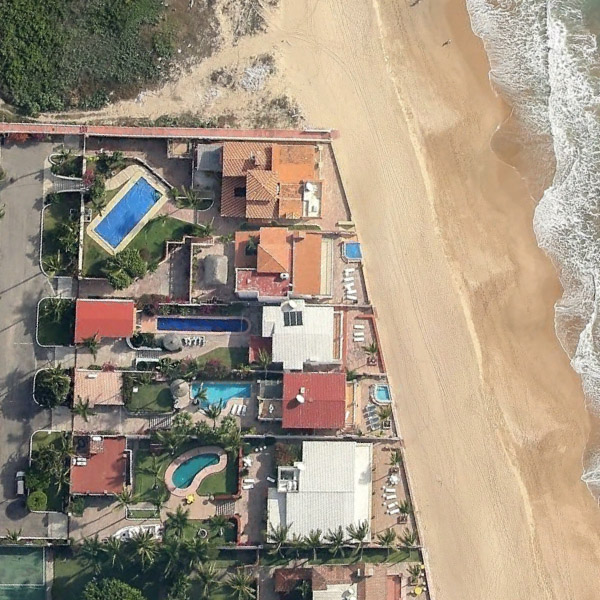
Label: Resort